Interaction volume radius: 5 \u00c5
Interaction volume height: 15 \u00c5
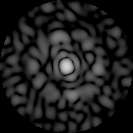
Disorder parameter: 0.8185